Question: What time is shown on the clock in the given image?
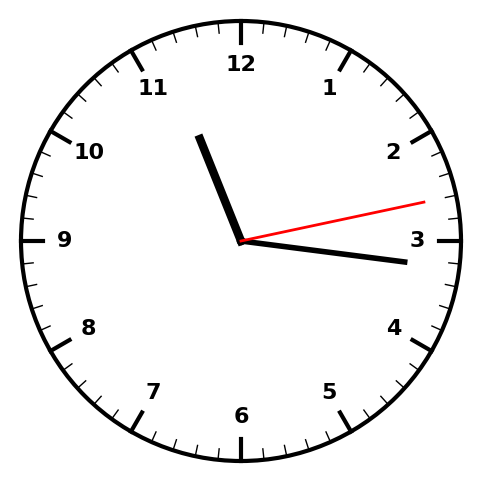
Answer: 11:16:13